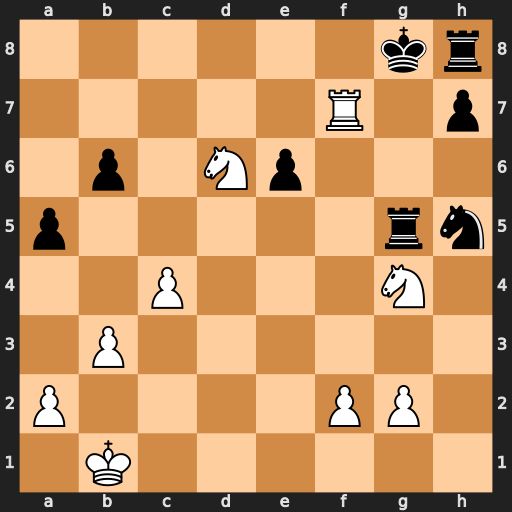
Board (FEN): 6kr/5R1p/1p1Np3/p5rn/2P3N1/1P6/P4PP1/1K6
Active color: w
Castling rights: -
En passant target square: -
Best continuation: Nh6#